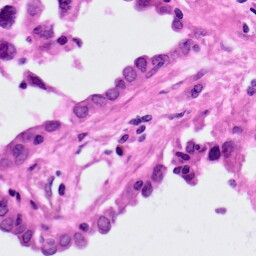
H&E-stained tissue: Lung